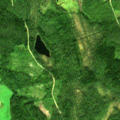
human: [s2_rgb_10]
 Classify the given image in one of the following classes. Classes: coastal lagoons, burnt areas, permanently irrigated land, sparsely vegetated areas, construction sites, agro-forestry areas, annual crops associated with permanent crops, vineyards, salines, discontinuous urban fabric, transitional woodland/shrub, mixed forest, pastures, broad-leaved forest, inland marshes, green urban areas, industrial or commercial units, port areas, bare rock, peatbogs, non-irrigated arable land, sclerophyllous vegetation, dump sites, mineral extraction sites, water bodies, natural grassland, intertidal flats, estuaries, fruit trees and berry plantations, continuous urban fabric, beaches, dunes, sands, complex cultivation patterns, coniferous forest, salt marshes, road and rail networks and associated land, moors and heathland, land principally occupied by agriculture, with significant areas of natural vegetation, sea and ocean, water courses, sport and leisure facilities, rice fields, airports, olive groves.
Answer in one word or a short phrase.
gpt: land principally occupied by agriculture, with significant areas of natural vegetation, coniferous forest, transitional woodland/shrub